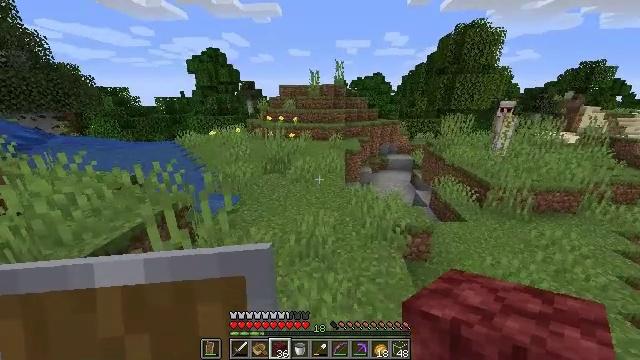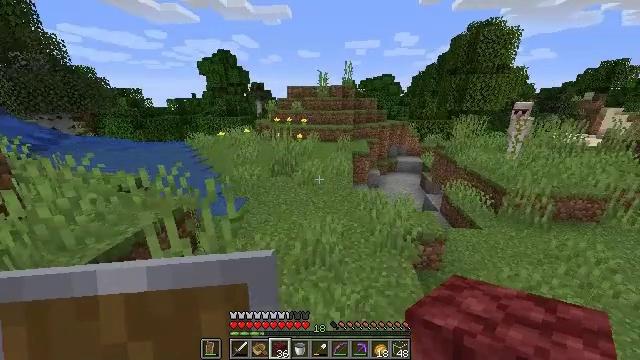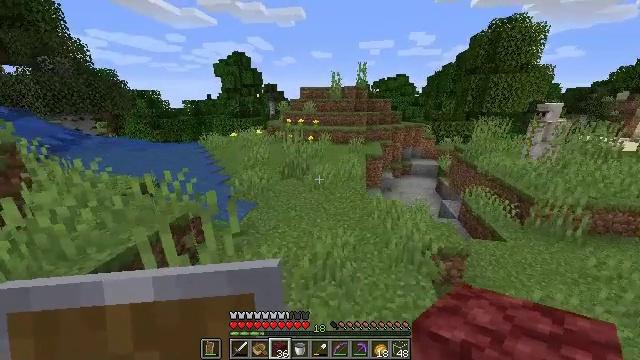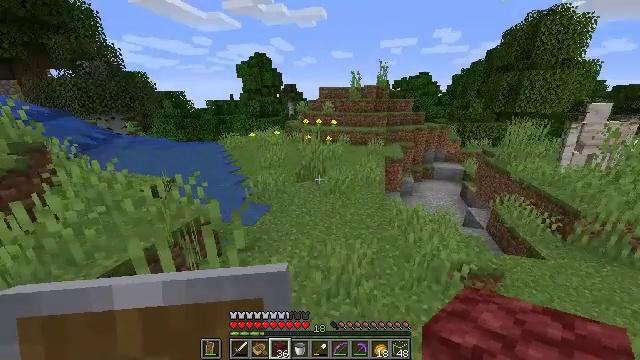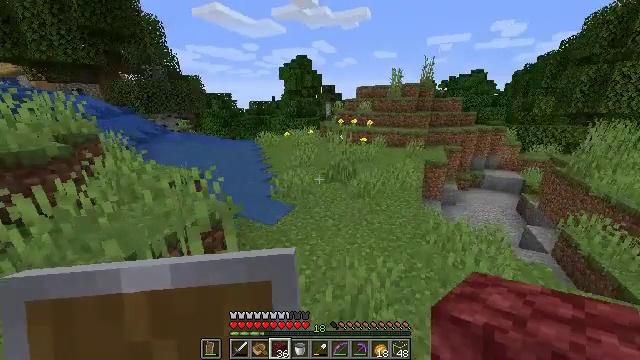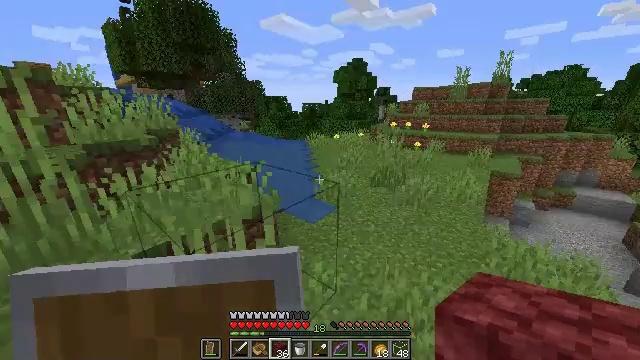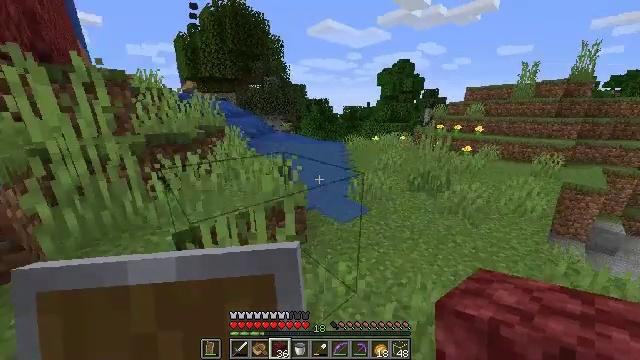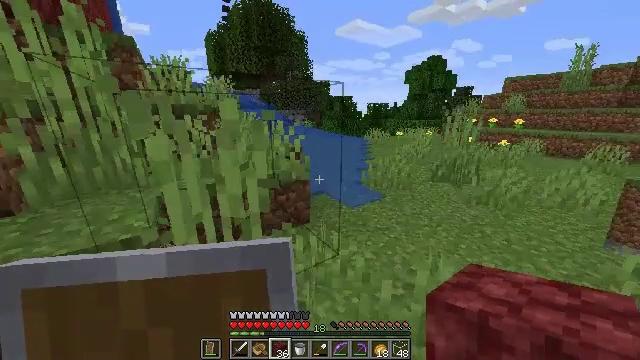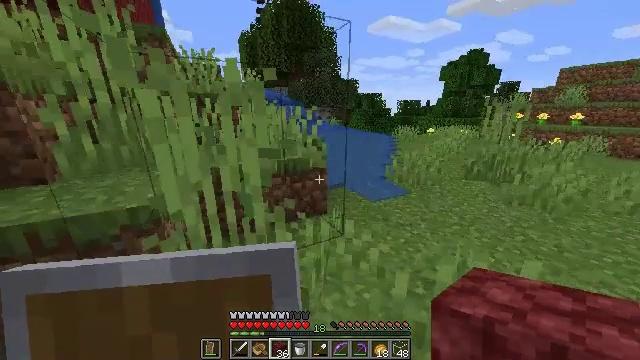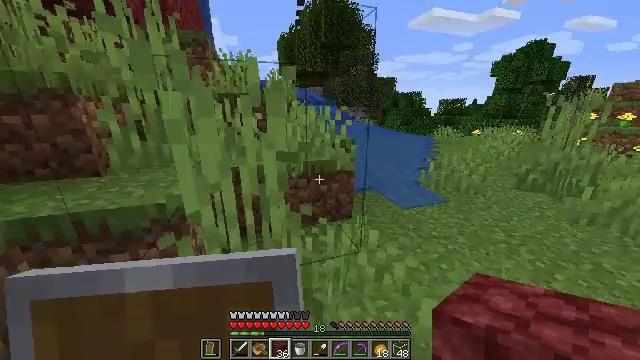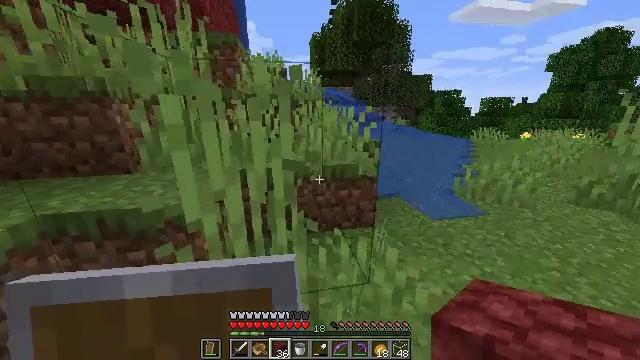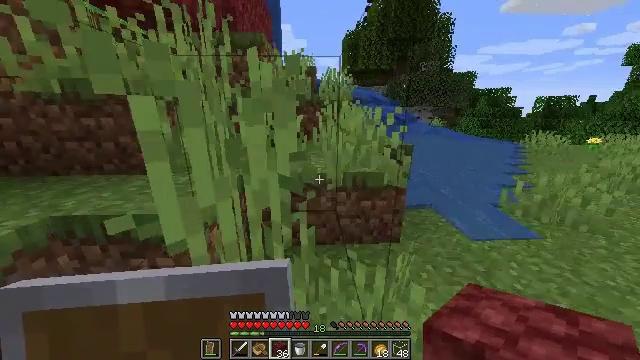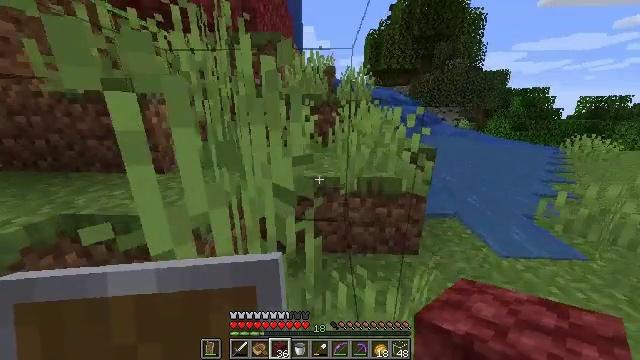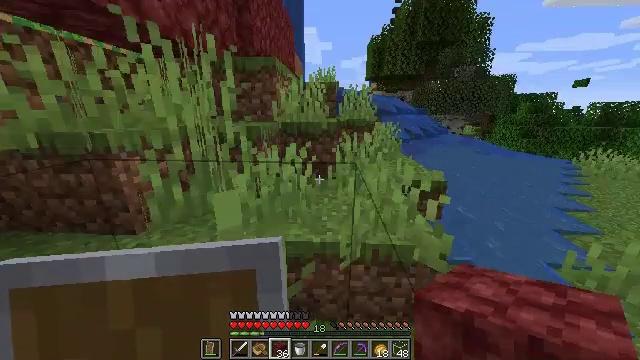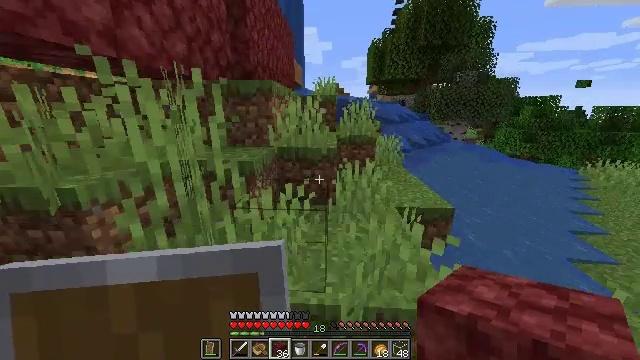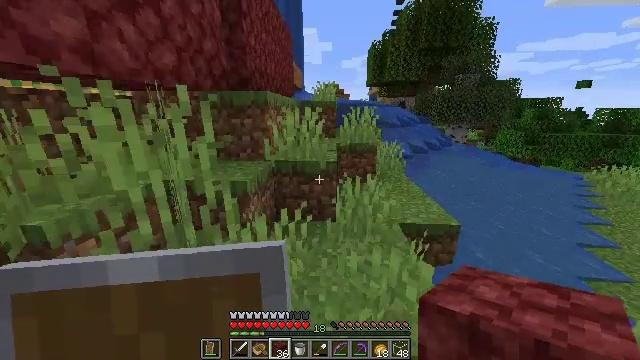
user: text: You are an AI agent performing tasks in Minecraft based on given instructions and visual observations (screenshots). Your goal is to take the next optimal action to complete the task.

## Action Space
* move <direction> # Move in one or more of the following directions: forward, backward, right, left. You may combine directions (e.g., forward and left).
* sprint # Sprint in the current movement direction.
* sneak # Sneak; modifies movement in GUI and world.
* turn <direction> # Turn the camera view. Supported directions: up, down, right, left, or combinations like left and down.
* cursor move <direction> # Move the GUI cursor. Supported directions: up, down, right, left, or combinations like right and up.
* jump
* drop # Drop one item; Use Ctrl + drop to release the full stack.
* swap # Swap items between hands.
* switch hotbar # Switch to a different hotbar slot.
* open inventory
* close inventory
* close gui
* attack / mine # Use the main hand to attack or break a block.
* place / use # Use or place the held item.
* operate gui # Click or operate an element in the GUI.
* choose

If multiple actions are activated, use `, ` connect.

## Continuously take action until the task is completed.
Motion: motion action
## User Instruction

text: Attack the bell to remove it.
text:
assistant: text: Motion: move forward, turn left
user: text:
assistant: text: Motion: move forward, turn left
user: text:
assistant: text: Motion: move forward and move right, turn left
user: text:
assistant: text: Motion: move forward and move right, turn left
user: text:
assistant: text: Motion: move forward and move right, turn left
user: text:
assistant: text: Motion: move forward and move right, turn left
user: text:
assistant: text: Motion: move forward, turn left
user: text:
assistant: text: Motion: move forward, turn left
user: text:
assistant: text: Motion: move forward, turn left
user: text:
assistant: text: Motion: move forward, turn left
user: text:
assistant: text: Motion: move forward, turn left
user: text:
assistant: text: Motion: move forward, turn left, jump
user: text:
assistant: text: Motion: move forward, jump
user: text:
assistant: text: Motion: move forward, jump
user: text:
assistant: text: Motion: move forward, jump
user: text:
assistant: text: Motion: move forward
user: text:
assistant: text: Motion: move forward
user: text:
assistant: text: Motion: move forward
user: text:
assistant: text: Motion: move forward
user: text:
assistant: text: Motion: move forward
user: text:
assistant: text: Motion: move forward
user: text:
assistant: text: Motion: move forward
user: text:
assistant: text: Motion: move forward, jump
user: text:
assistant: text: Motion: move forward, jump
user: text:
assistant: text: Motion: move forward, jump
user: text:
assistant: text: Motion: move forward, jump
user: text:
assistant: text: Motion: move forward
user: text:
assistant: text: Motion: move forward
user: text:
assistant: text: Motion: move forward
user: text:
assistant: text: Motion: move forward